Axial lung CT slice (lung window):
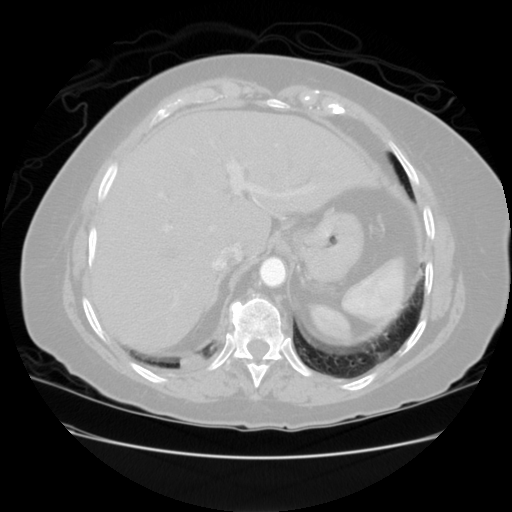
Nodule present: no